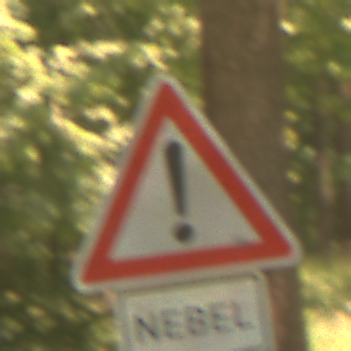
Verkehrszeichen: Gefahrenstelle
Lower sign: HinweiseAufGefahrenDurchVerbaleAngabe10
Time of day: Midday
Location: Outdoor (Nature)
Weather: PartlyCloudy
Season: NotSpecified
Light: Natural